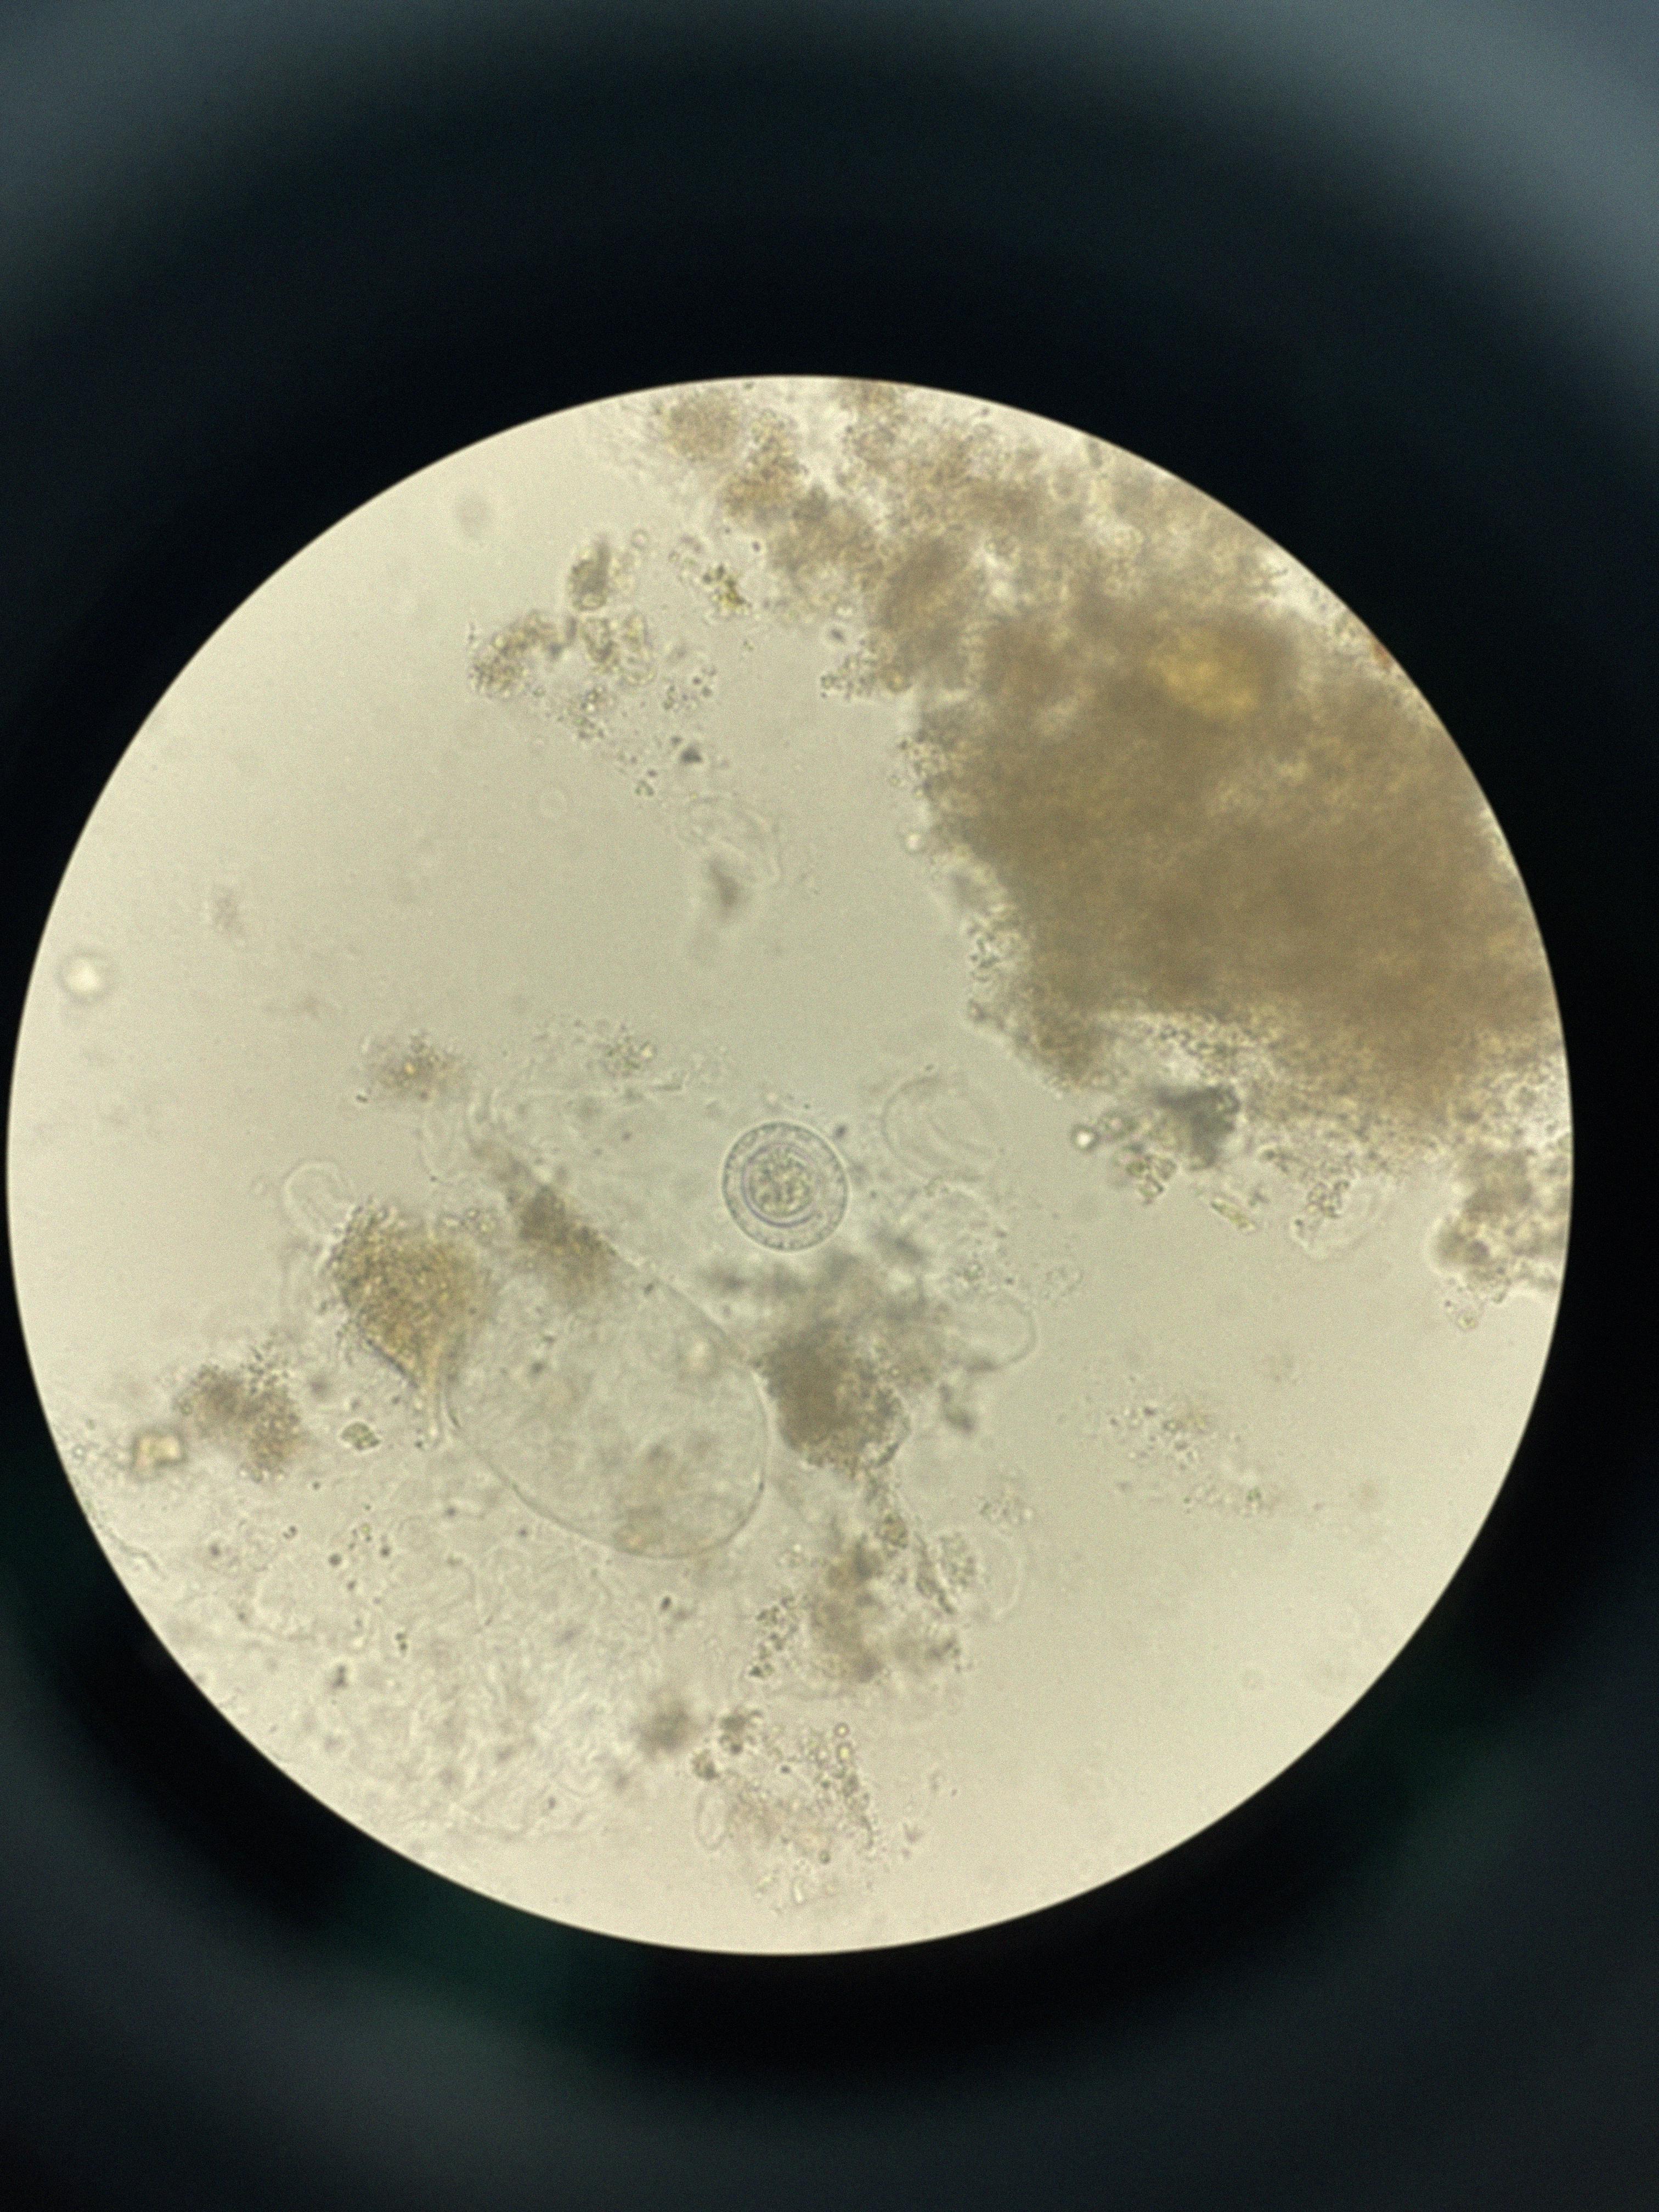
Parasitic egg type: Hymenolepis nana